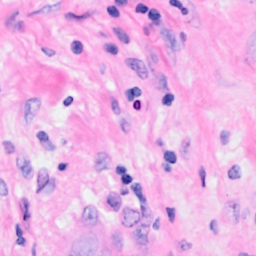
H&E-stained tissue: Breast